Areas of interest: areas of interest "China Foreign Trade Financial Leasing"
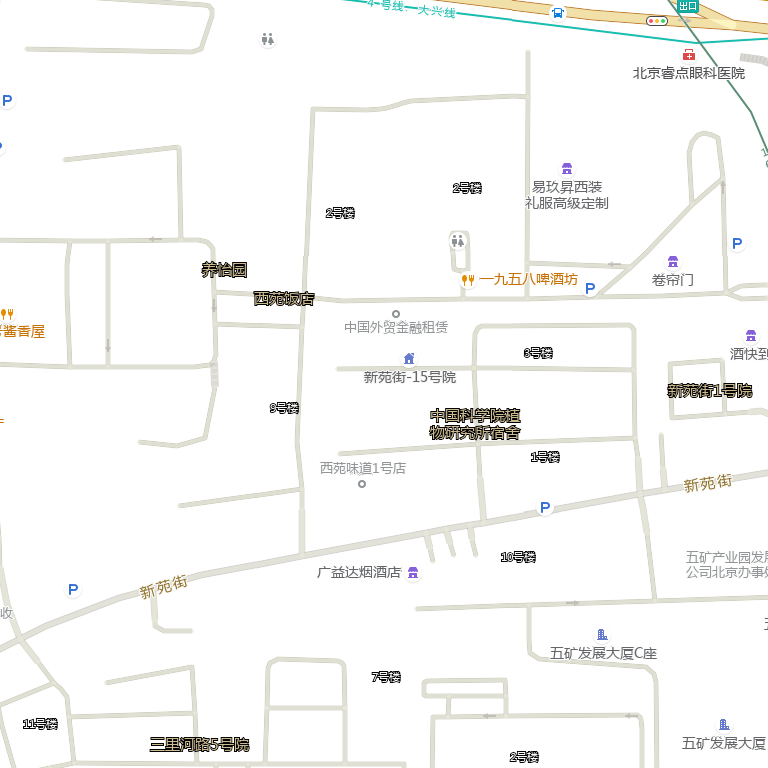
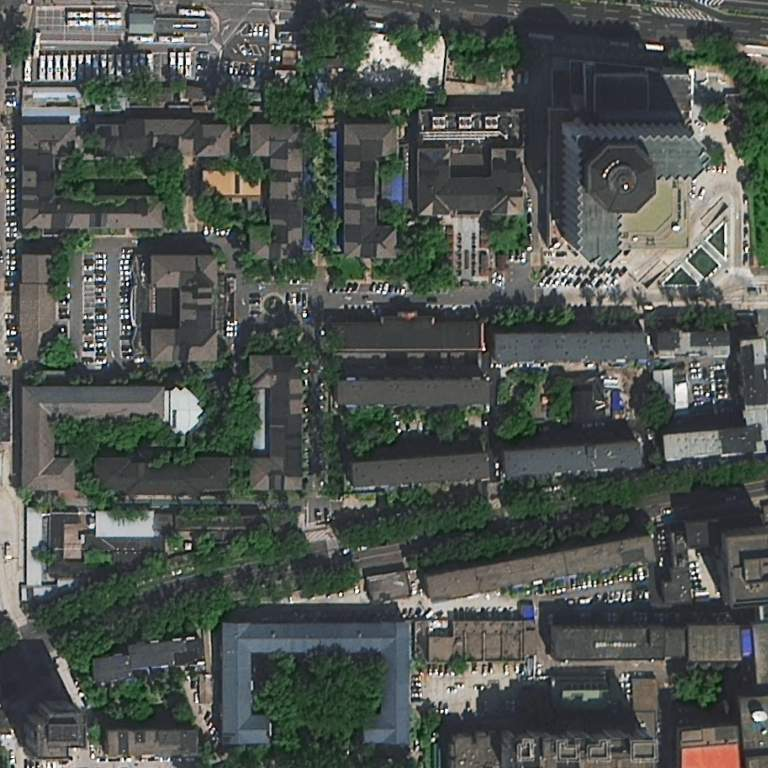